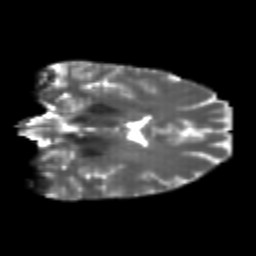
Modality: T2w
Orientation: coronal
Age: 24
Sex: female
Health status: healthy
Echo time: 0.074 s